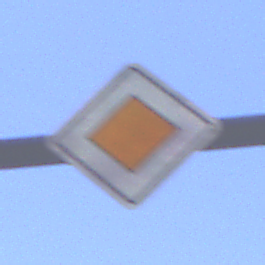
Verkehrszeichen: Vorfahrtsstrasse
Umgebung: Outdoor, Nature
Tageszeit: Midday
Wetter: Clear
Licht: Natural
Jahreszeit: Summer
Kontrast: HighContrast